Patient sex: M
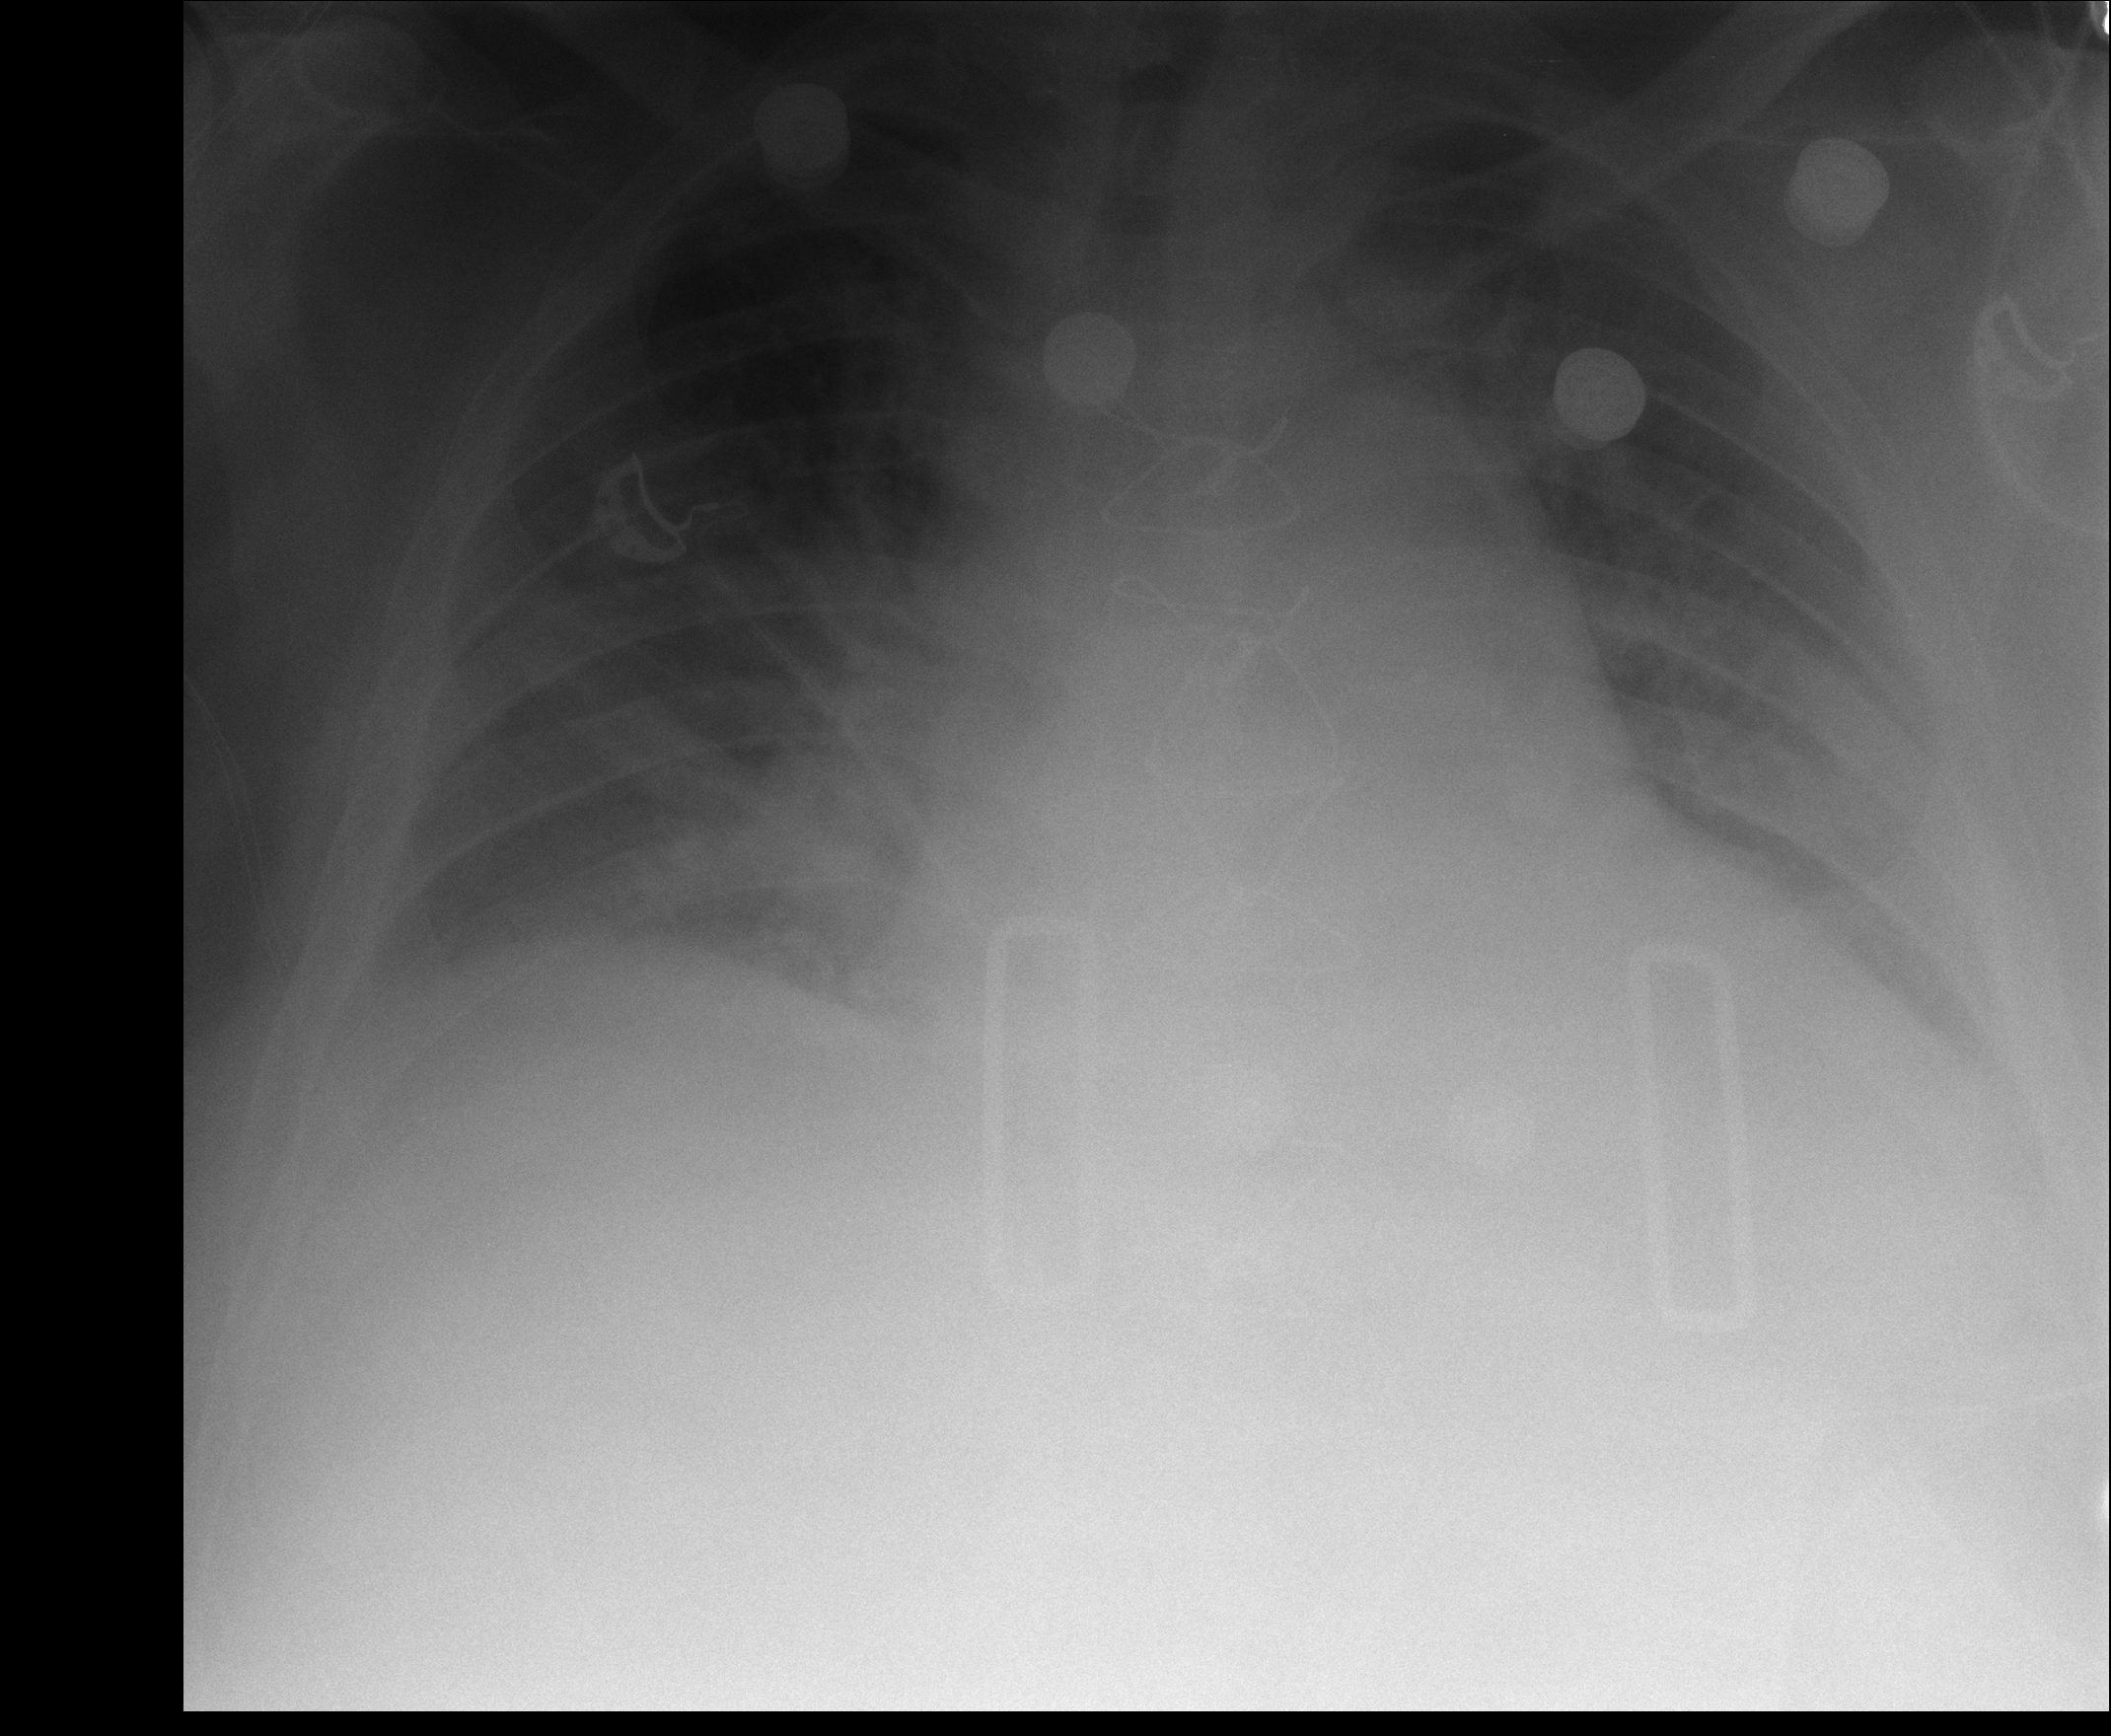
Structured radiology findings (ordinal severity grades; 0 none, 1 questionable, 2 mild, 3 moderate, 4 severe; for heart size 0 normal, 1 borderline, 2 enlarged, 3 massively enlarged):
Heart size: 0
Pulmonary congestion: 2
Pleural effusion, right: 0
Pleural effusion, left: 1
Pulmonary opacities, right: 0
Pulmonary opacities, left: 0
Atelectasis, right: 2
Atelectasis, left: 2